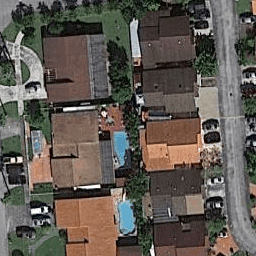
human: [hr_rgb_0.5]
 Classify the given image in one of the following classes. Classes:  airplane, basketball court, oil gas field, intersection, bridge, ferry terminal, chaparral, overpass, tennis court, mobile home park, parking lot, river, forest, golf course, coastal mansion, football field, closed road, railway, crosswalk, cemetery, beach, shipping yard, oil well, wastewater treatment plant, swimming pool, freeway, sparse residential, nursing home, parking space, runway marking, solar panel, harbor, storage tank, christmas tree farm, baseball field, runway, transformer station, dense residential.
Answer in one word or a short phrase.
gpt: dense residential